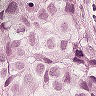
Metastatic tissue present: yes